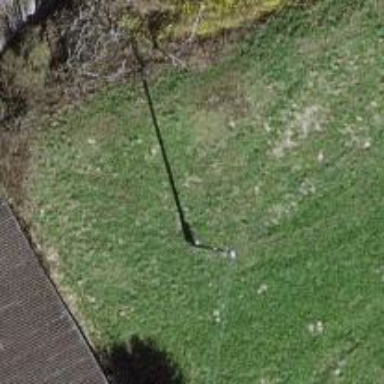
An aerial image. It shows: Power pole.